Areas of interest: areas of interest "Orchid Garden"
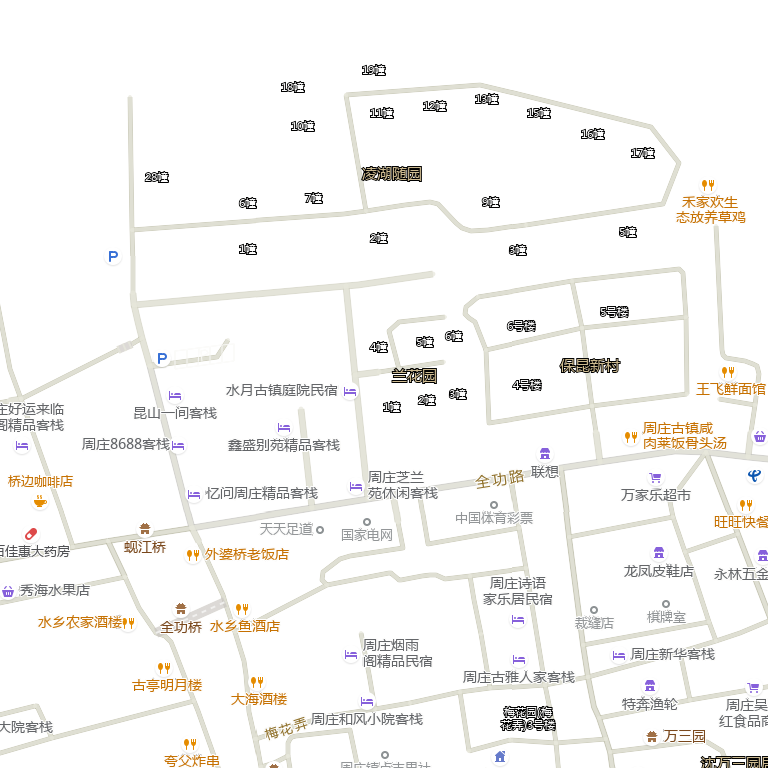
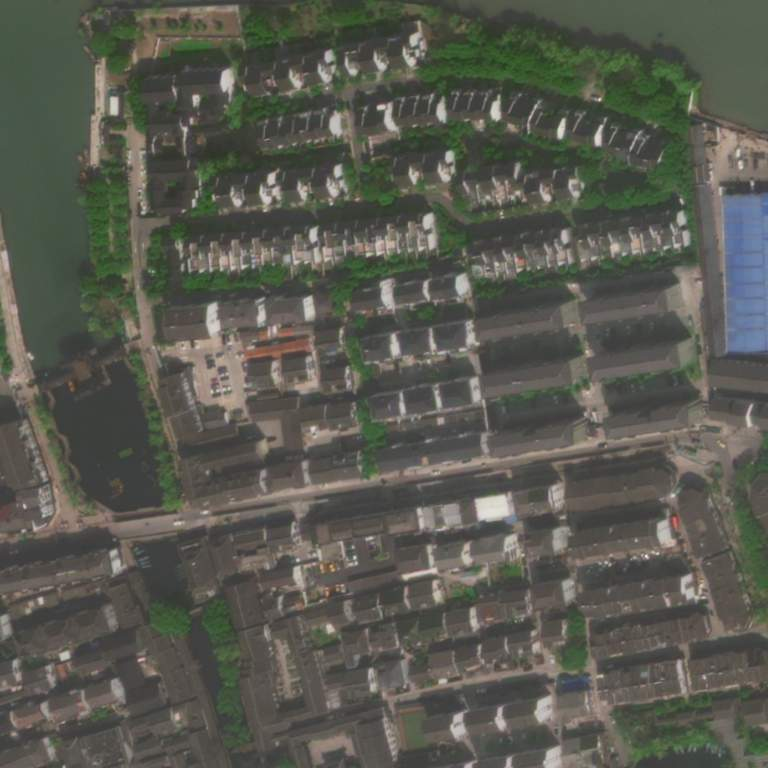